This grayscale texture is a bearing vibration snapshot reshaped row-by-row into a square image. Determine the bearing's health state. Answer with exactly one of: normal, inner_race, outer_race, ball.
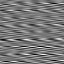
Answer: outer_race